Question: I need to create expandable-cell form nib. It looks fine if dimenssions of cell in my tableview are equal to the dimensions of custom-cell nib. But when i'm trying to change height of custom cell to make it smaller it looks like this:

Can you give me some advices how can i make expand/collapse custom table cell from nib and avoid this effect?
UPD: I have heightForRowAtIndexPath implemented and it works fine. The base problem that all outlets that should be visible only when the cell is expanded are visible over all tableview for all cells when there are collapsed
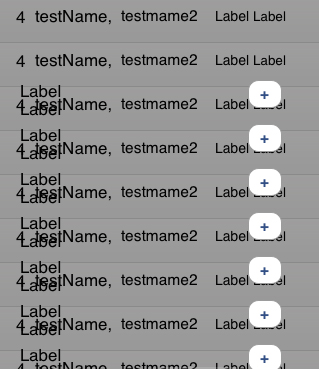
Answer: I found the solution and it's very simple. I just need to set "Clip SubViews" property of my custom-cell in the Interface Builder.